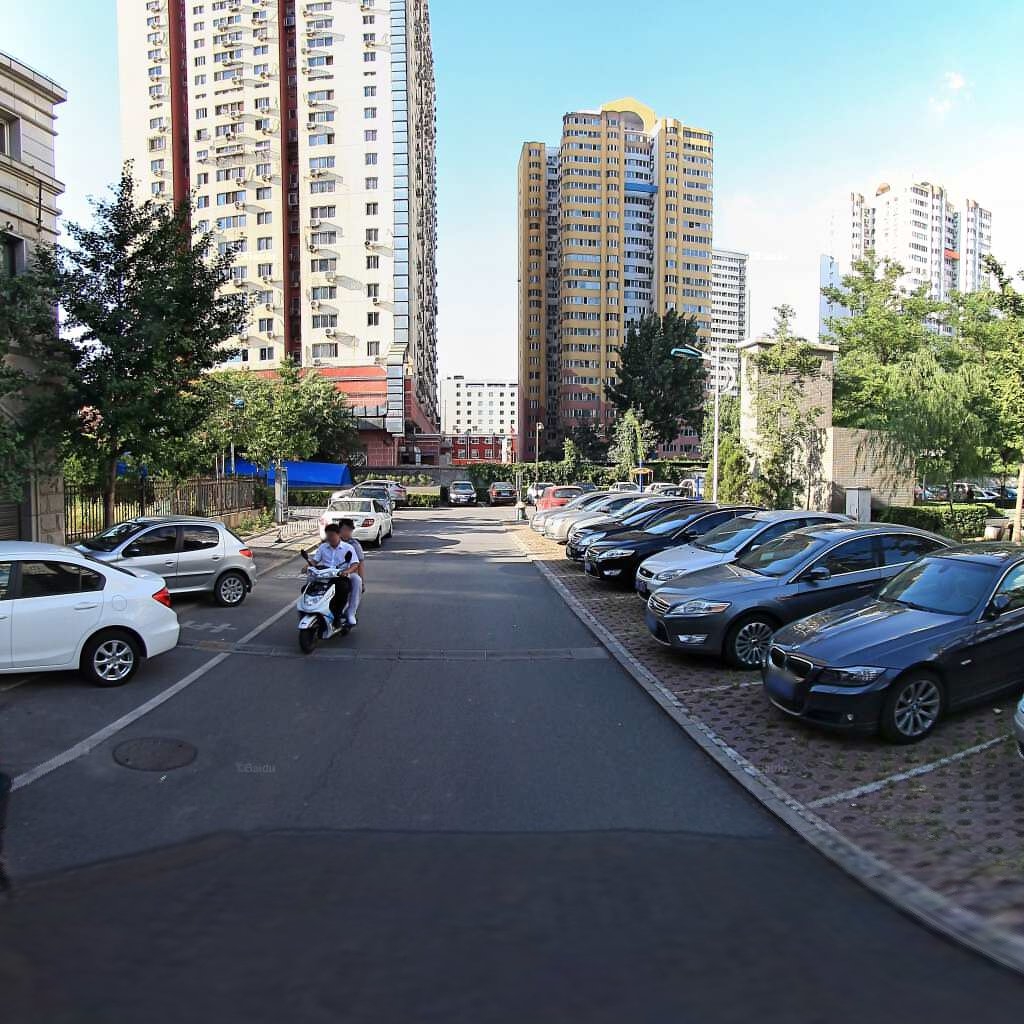
Region: Xicheng
Road damage annotations: longitudinal crack, manhole cover